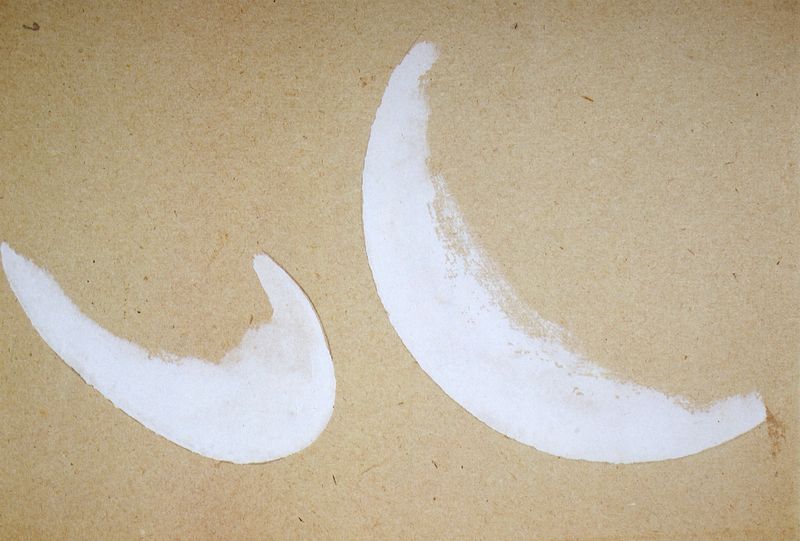
Titel: Popowas Antwort auf Kandinskys Fragebogen zur Farbe
Künstler: Ljubow Popowa
Standort: Moskau
Institution: Tretjakow-Galerie
Schlagwörter: weiß, grob, komposition, ocker, sand, ausschnitt, braun, elegant, geschwungen, hell, hintergrund, holz, kreide, schwarz, beige, signatur, pastos, zart, rund, papier, bogen, zwei, moderne, korn, abstrakt, flächen, modern, farbe, formen, grafik, graphik, steifen, monochrom, figuren, material, detail, streifen, platte, langweilig, collage, foto, fotografie, photographie, bögen, punkte, kurven, mond, links, form, bond, halbmond, mondsichel, sichel, gebogen, entwurf, pinsel, pinselstrich, photo, halbkreis, karton, dynamisch, stark, struktur, neutral, pinselstriche, leicht, konkav, konvex, objekt, hörnchen, kleckse, klecks, krumm, farbstriche, halbkreise, schwatz, gegenstandslos, gekrümmt, segmente, körner, malgrund, monde, pappe, fasern, verzogen, verwaschen, sperrholz, farbkleckse, geformt, faserig, kork, niki, gegenläufig, japanpapier, spachtelmasse, sprengsel, 2, halbmand, farnbe, pinselstrcih, spanplatte, weisse farbe, pinselspuhren, farbspur